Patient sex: M
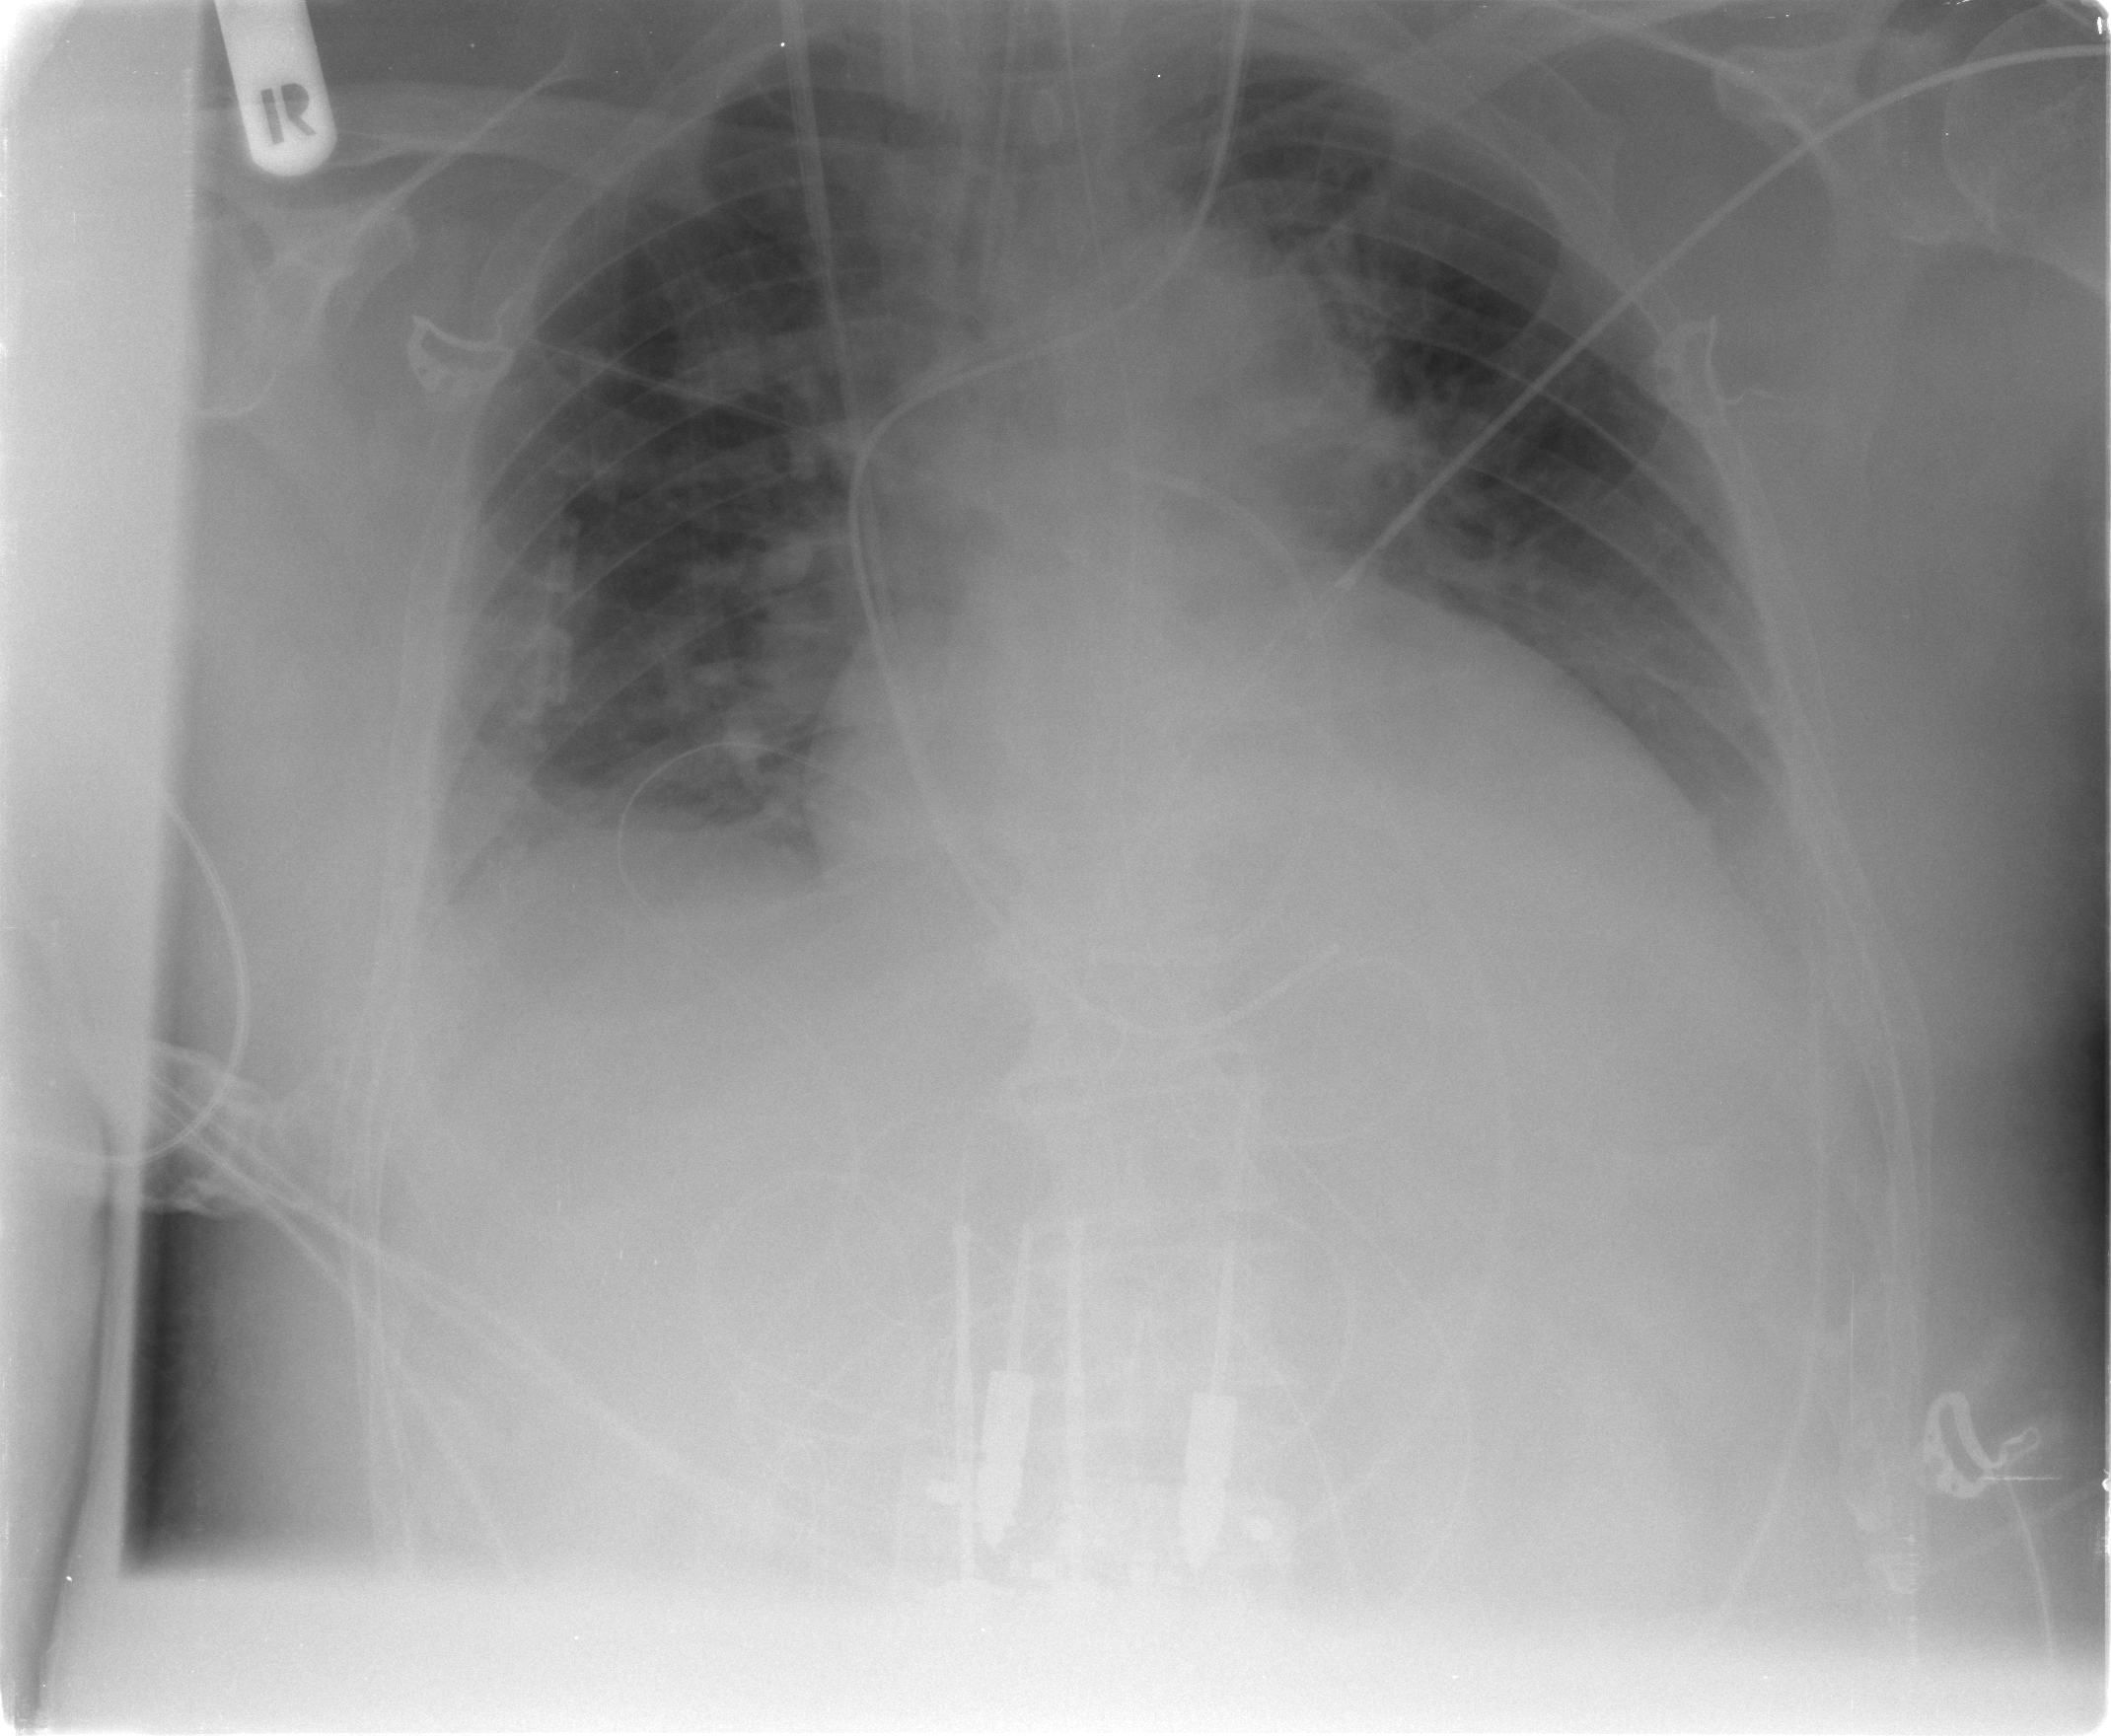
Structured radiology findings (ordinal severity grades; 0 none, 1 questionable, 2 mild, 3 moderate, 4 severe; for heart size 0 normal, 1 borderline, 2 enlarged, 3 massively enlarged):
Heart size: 2
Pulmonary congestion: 2
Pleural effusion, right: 2
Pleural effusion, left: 2
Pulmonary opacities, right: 0
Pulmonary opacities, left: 0
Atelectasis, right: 2
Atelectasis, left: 2